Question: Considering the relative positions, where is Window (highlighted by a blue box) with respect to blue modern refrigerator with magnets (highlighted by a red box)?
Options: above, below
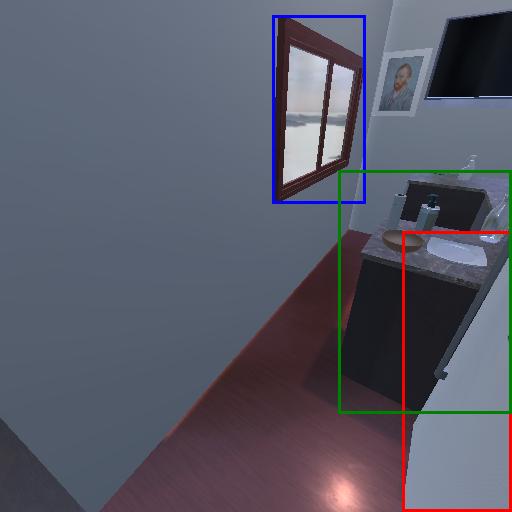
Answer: above